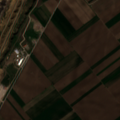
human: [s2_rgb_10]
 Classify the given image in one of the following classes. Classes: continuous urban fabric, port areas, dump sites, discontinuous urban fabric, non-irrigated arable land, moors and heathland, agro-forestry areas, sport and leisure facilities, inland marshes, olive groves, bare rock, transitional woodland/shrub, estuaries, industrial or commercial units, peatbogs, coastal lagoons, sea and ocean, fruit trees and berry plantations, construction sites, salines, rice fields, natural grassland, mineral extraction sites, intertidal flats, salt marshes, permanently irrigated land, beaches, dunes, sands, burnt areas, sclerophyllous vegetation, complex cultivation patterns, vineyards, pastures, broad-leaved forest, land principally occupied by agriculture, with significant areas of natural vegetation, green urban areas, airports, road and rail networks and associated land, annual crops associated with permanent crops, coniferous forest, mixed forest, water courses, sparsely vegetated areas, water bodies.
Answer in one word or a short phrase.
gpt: mineral extraction sites, non-irrigated arable land